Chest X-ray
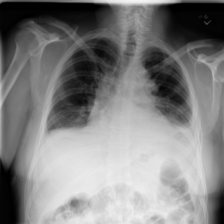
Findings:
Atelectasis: negative
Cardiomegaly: negative
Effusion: negative
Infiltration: negative
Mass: negative
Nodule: negative
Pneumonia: negative
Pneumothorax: negative
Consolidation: negative
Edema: negative
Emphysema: negative
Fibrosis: negative
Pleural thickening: negative
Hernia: negative